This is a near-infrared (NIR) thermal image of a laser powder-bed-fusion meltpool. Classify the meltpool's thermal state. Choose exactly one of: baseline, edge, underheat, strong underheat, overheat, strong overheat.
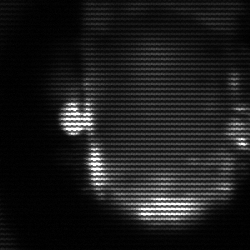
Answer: baseline